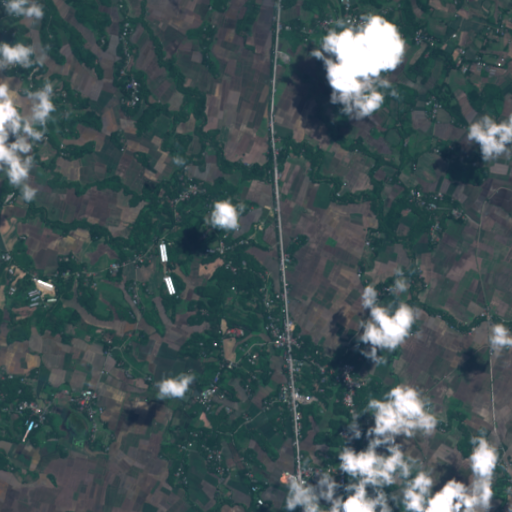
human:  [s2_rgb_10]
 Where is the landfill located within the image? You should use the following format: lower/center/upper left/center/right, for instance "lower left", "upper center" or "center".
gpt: The landfill is located in the center left of the image.
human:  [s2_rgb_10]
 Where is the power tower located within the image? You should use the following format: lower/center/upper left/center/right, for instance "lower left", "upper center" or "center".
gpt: There is no power tower in the image.